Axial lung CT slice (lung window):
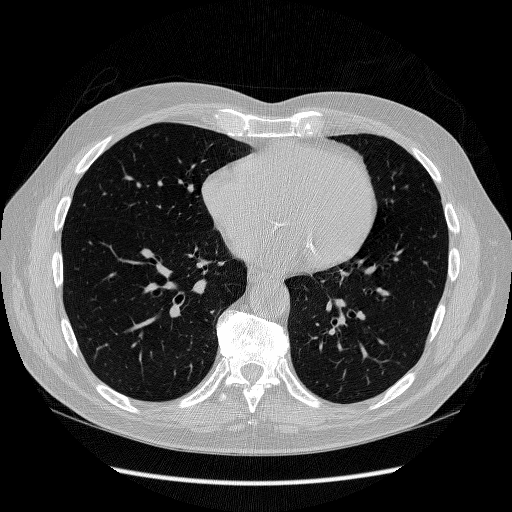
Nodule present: no